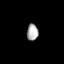
Tissue: prostate
Cell type: Myeloid cells
Senescence score: 0.6987
Nuclear area (px): 182
Mean DAPI intensity: 173.654